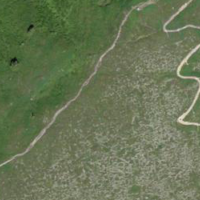
EUNIS habitat code: 31
Species observed at this site:
Vaccinium myrtillus
Vaccinium uliginosum